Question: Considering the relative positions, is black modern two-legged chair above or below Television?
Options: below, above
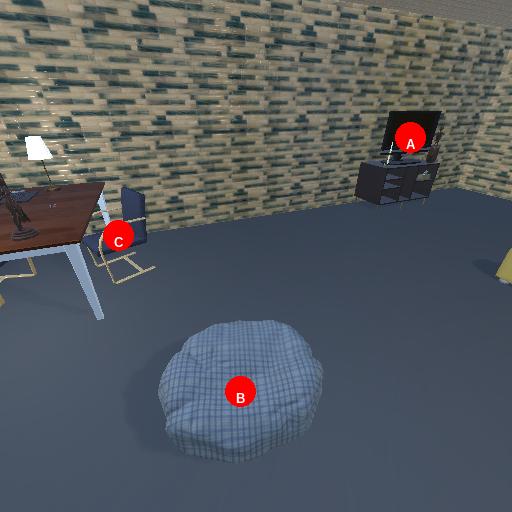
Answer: below